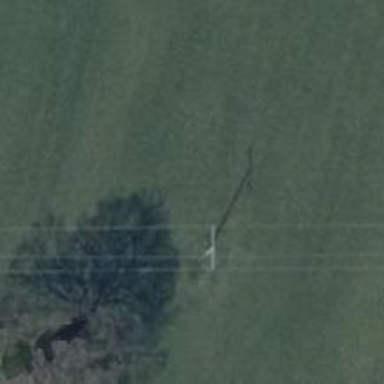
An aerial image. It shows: Power pole.